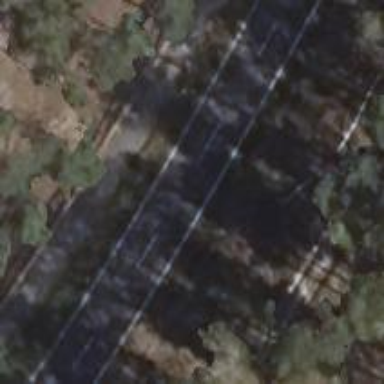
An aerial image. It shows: Secondary road with asphalt surface.